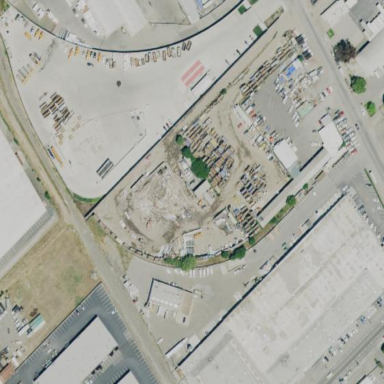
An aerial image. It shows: Scrap yard situated in industrial area.